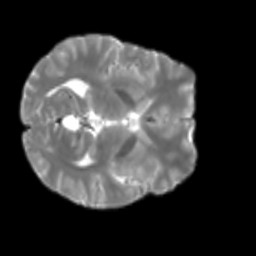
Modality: T2w
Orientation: axial
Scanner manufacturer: siemens
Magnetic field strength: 3 T
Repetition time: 4 s
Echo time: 0.0594 s